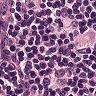
Metastatic tissue present: yes